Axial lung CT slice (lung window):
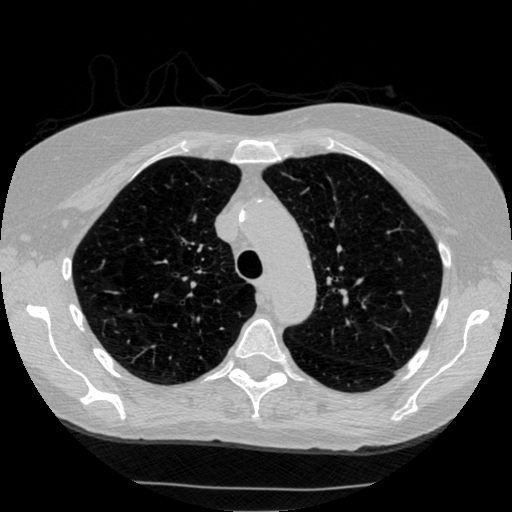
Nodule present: no